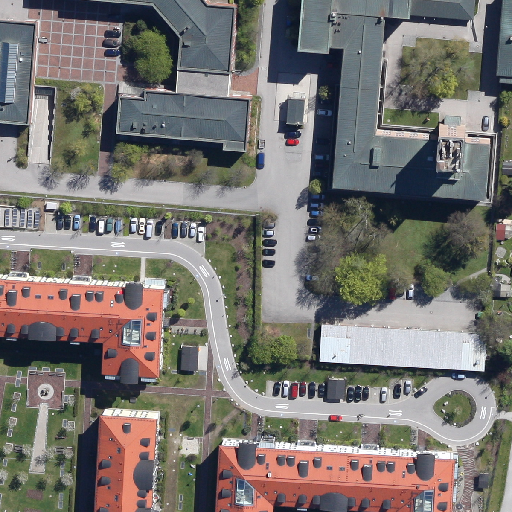
Referring expression: building along the road